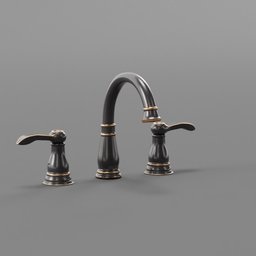
Label: appliances